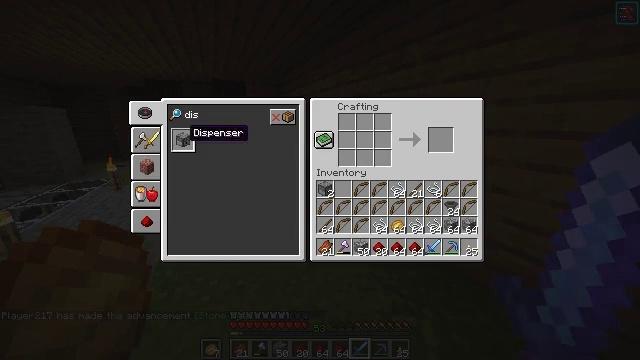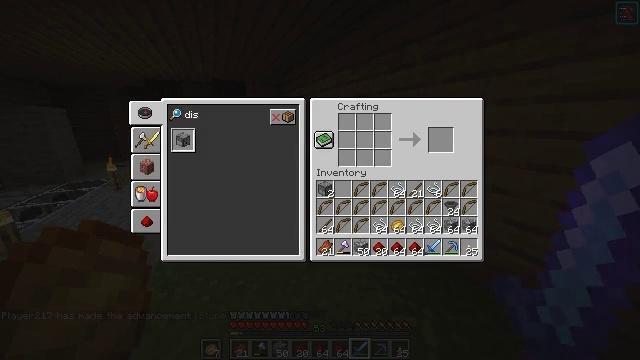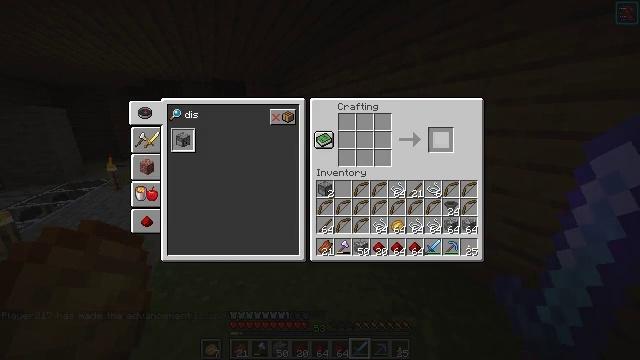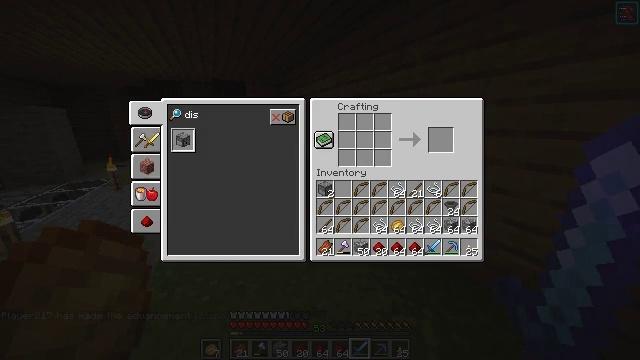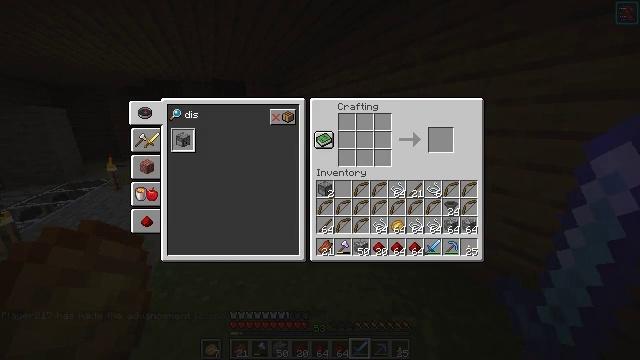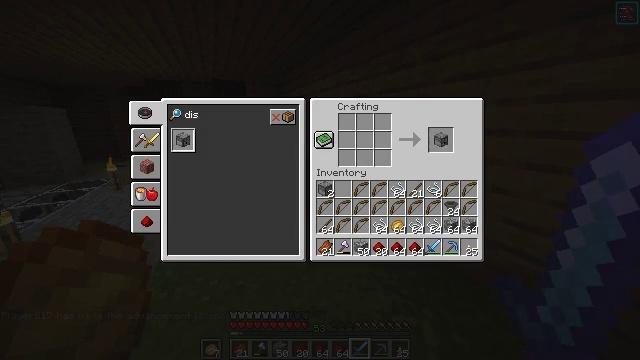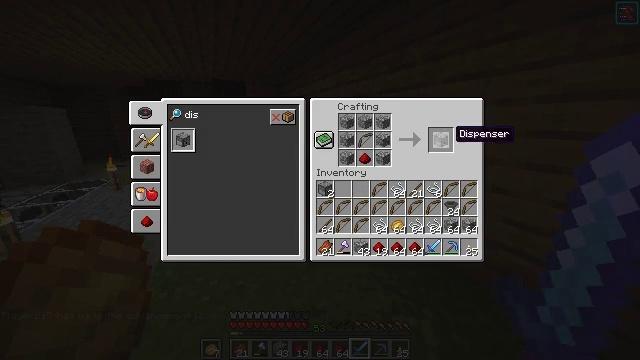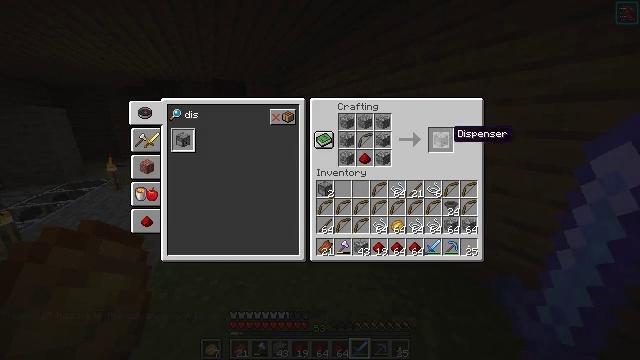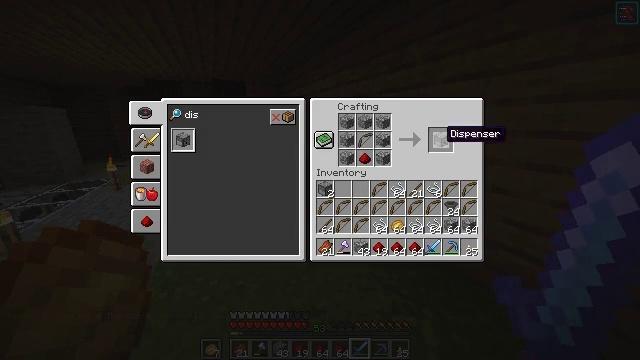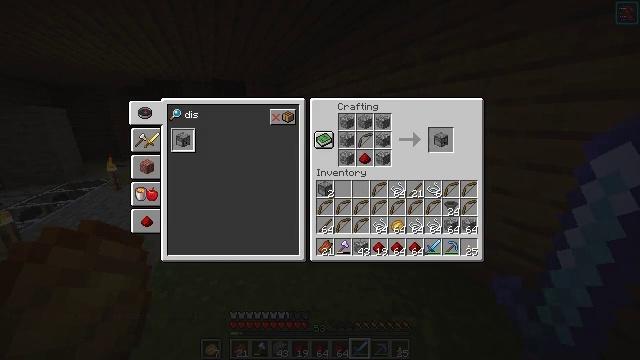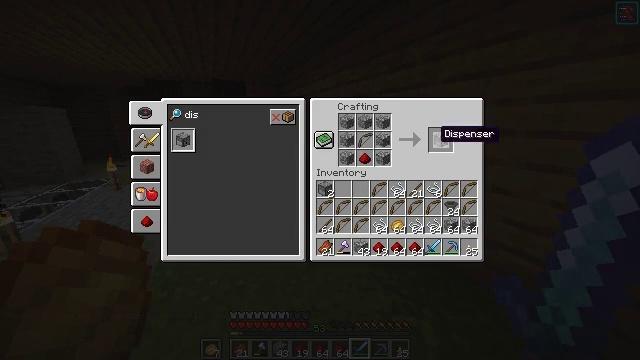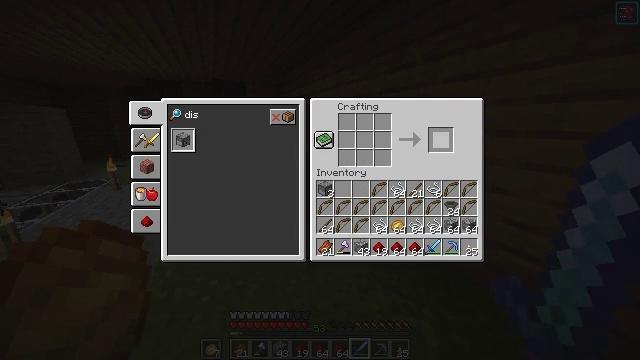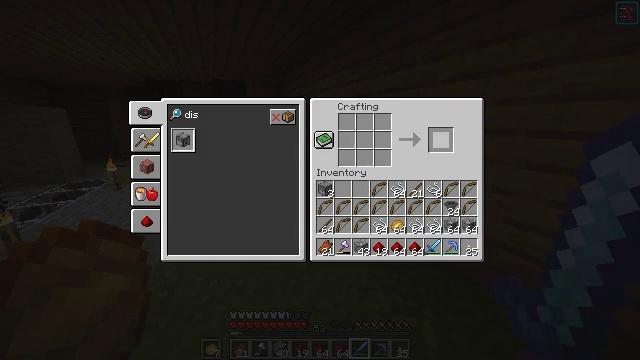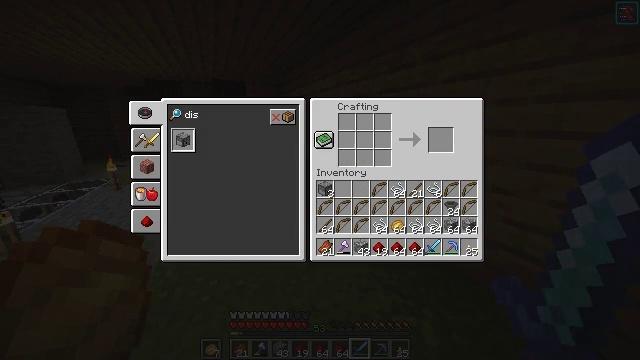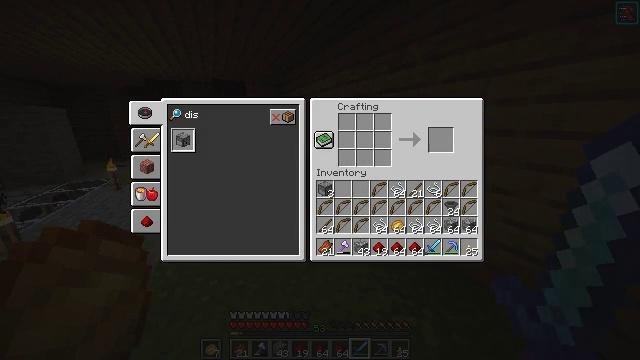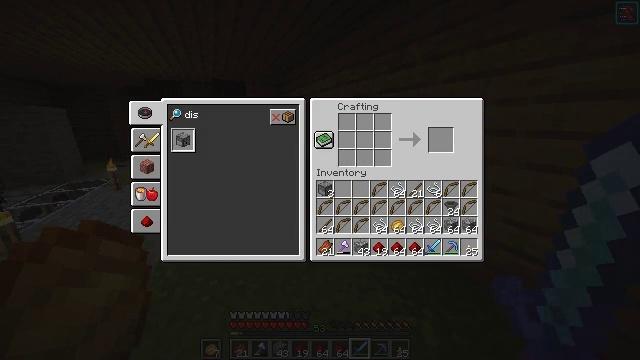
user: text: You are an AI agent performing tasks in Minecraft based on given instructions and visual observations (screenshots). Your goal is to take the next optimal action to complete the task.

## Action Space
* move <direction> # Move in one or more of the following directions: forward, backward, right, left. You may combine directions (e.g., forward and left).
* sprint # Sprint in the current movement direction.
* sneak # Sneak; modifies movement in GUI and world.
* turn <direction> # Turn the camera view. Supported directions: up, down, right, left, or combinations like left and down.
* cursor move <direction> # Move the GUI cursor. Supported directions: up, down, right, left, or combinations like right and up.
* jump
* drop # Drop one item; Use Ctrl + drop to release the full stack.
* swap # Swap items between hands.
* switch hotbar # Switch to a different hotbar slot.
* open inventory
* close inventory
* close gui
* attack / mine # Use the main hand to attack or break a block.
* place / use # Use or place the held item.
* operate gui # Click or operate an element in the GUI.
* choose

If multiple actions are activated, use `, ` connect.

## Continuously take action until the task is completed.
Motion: motion action
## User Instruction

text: Put materials in the crafting grid to craft a dispenser.
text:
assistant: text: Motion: sneak, cursor move right, operate gui
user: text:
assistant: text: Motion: sneak, cursor move right
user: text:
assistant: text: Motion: sneak, cursor move right
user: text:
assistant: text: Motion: sneak
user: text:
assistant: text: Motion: sneak, cursor move left
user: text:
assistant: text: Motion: sneak, cursor move left
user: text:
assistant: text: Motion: sneak
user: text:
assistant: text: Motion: sneak, cursor move left
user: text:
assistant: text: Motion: sneak, cursor move left
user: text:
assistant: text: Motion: sneak, cursor move right
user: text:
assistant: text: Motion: sneak, operate gui
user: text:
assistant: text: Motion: sneak, operate gui
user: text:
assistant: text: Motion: sneak, cursor move right and up
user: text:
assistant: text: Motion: sneak, cursor move up
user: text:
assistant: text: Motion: sneak, cursor move right
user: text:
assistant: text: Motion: sneak, cursor move left
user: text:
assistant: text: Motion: sneak, cursor move left
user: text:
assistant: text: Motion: sneak, cursor move left
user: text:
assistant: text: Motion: sneak, cursor move left and down
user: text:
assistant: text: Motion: sneak, cursor move left
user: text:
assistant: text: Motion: sneak
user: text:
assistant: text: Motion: sneak, cursor move left
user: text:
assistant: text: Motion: sneak
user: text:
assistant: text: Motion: sneak, operate gui
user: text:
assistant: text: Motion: sneak, cursor move right
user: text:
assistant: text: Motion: sneak, cursor move right
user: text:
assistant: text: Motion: sneak, cursor move right
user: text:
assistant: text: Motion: sneak, cursor move right
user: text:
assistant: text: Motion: sneak, cursor move right and down
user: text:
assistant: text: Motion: sneak, cursor move right